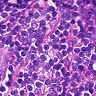
Metastatic tissue present: no